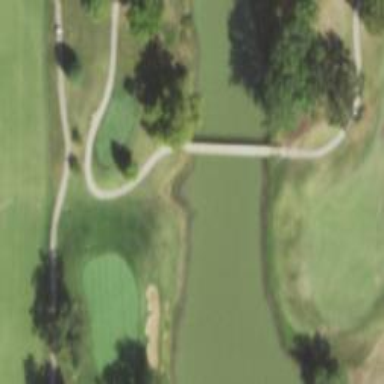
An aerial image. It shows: Service road on bridge for golf carts.